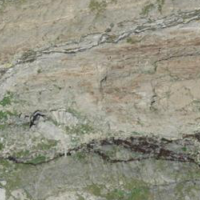
EUNIS habitat code: 48
Species observed at this site:
Zygaena exulans